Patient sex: M
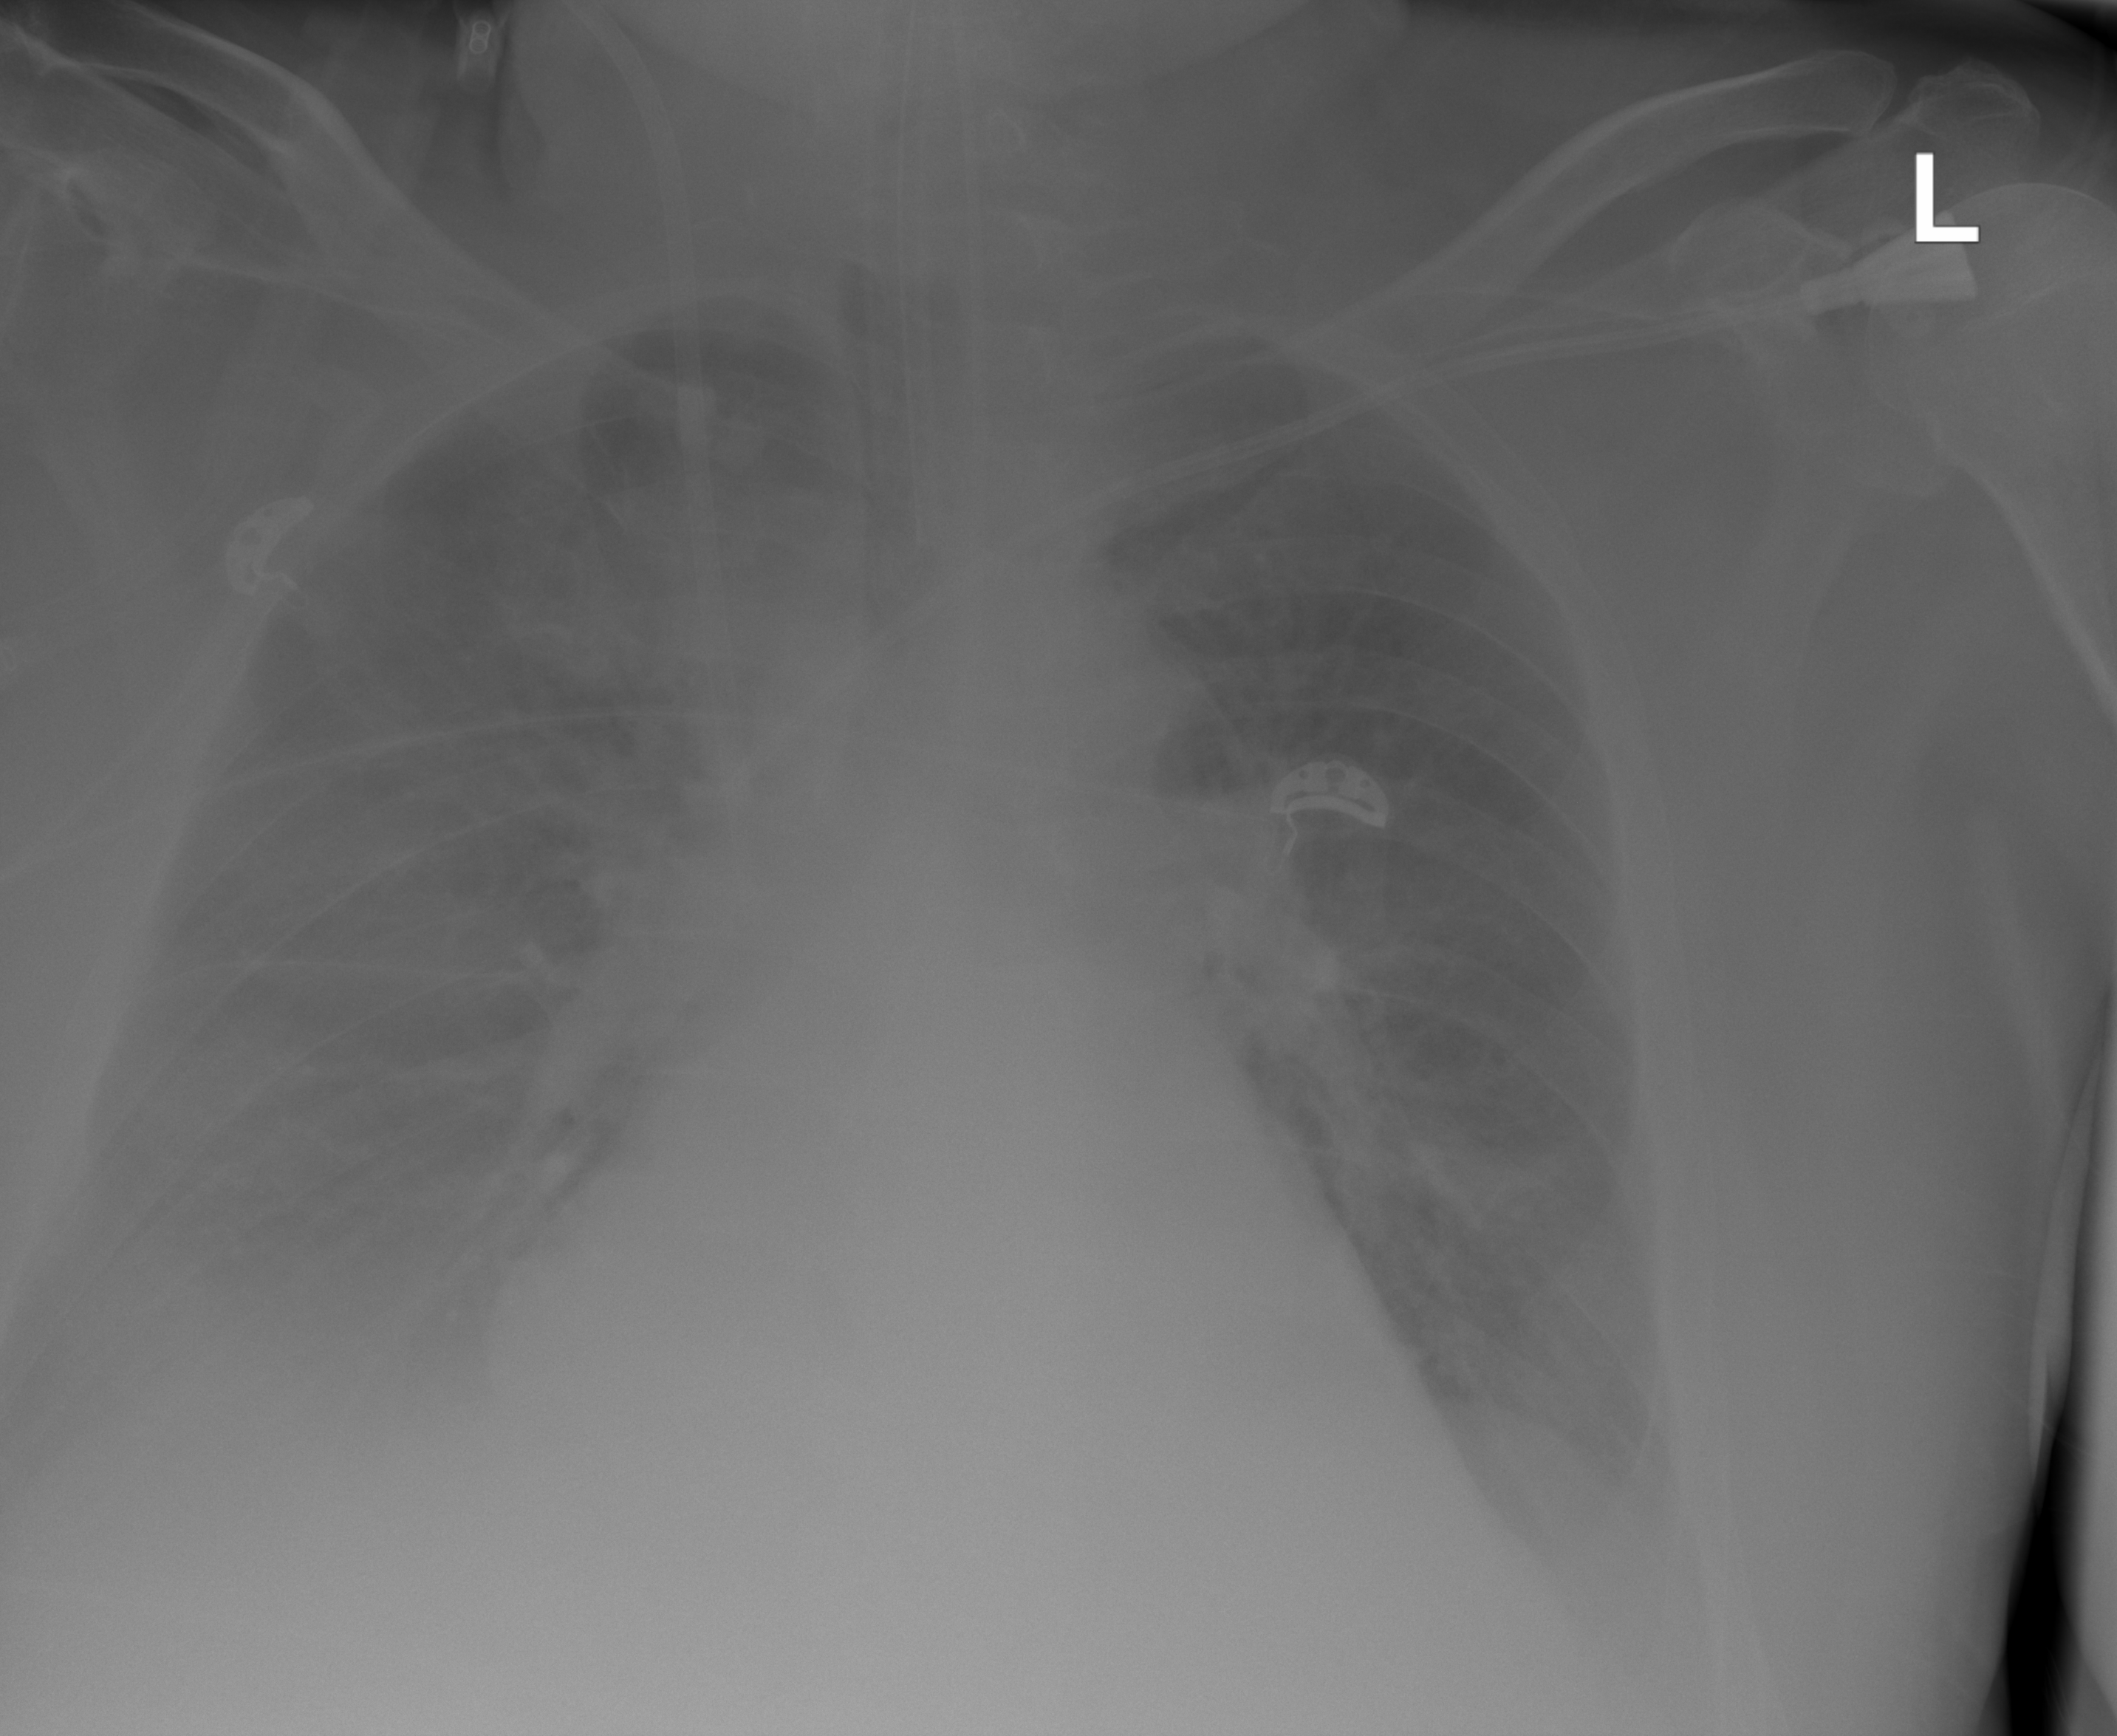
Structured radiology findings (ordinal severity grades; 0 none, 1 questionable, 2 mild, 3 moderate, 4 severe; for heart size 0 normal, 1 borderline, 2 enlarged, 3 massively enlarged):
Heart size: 2
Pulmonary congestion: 2
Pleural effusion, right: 2
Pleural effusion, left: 0
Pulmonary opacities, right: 2
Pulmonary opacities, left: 0
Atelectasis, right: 2
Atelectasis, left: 0